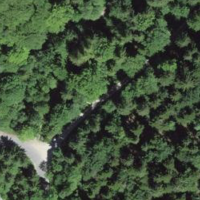
EUNIS habitat code: 41
Species observed at this site:
Cardamine heptaphylla